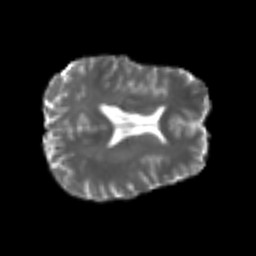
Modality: T2w
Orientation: axial
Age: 40
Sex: female
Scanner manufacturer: siemens
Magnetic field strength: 3 T
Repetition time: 4.987 s
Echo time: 0.0792 s